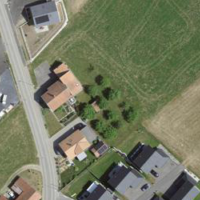
EUNIS habitat code: 52
Species observed at this site:
Medicago sativa